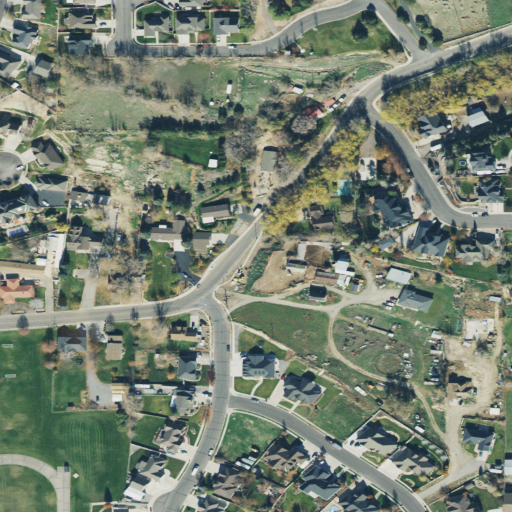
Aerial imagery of valley in Utah named Cedar Hollow containing low intensity development, open development, medium intensity development, high intensity development, and cultivated crops